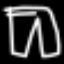
Label: pants